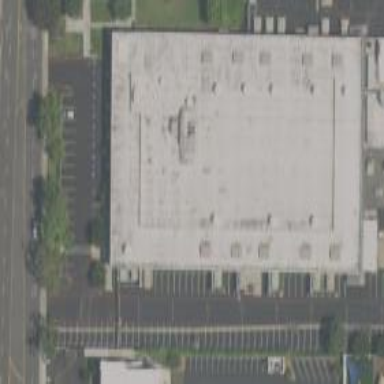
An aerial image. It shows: Data center building.